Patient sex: M
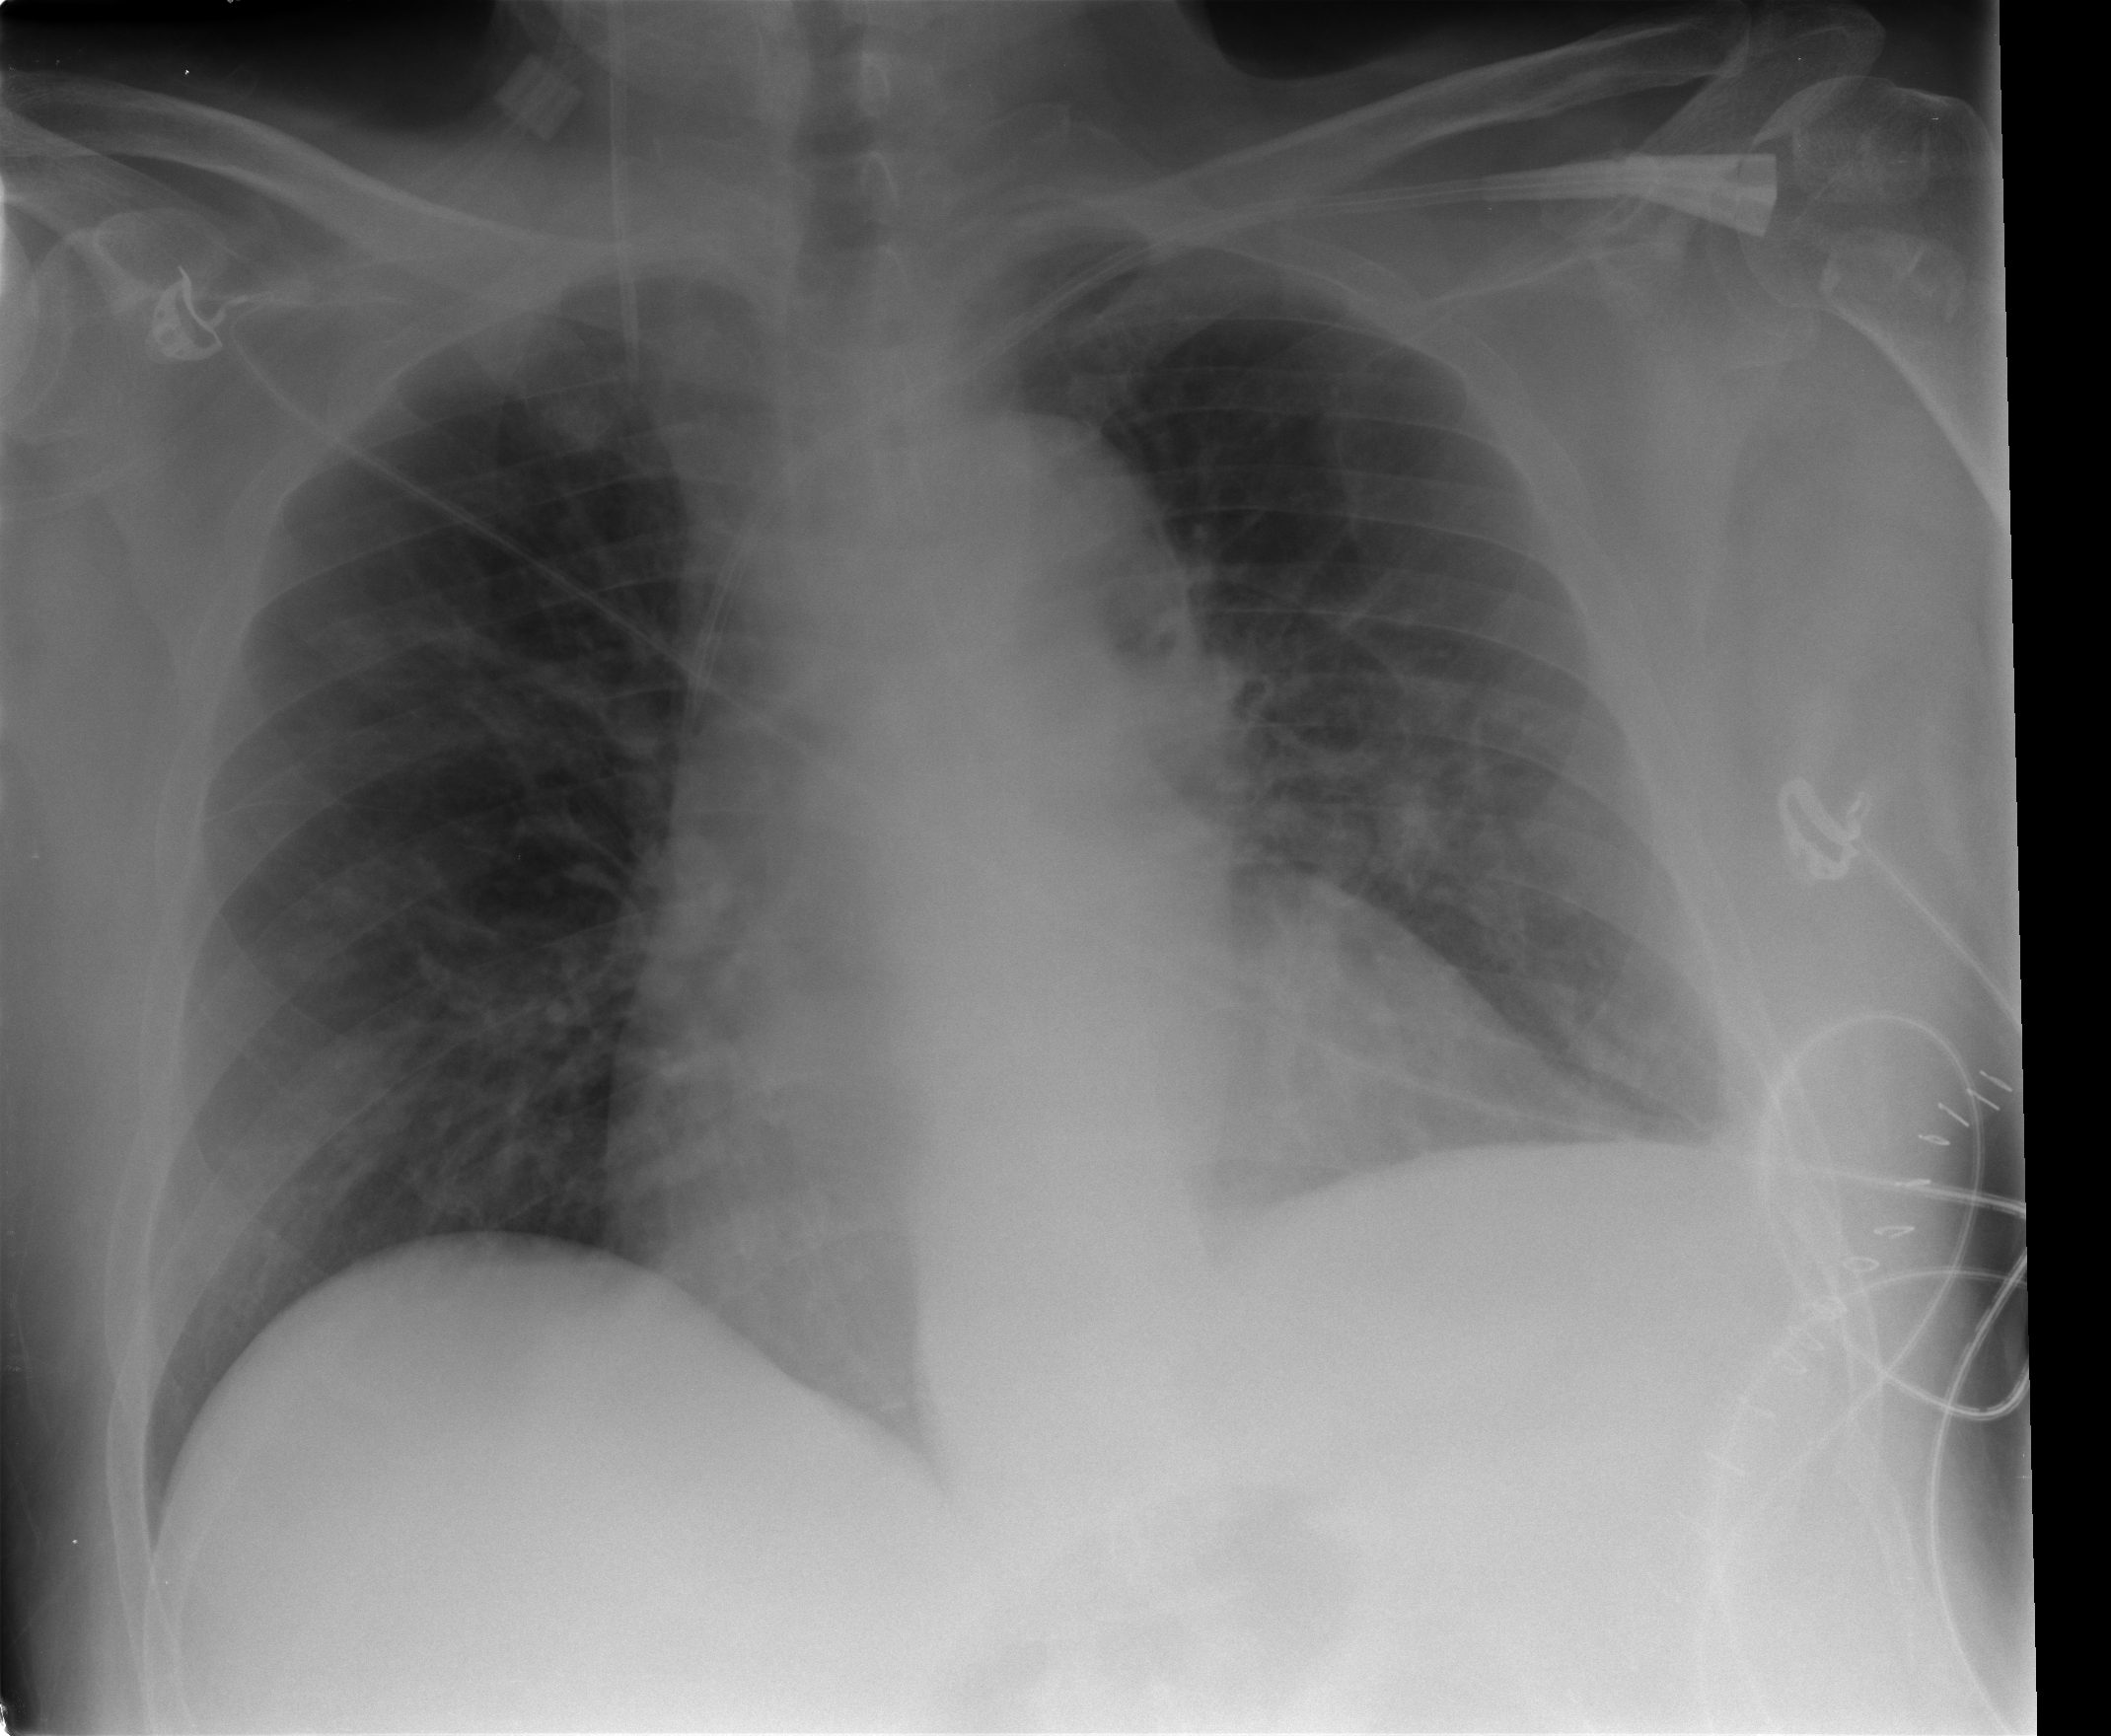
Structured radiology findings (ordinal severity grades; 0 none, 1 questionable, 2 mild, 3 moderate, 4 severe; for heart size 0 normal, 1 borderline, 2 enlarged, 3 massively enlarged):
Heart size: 2
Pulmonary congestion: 2
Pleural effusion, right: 0
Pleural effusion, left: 0
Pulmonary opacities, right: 0
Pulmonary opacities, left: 0
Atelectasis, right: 0
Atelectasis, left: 2